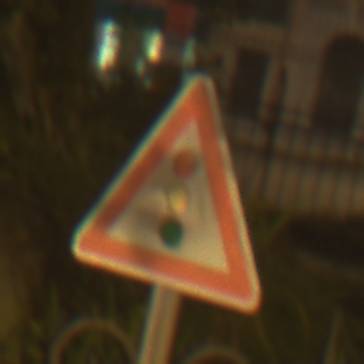
Verkehrszeichen: Lichtzeichenanlage
Umgebung: Outdoor, Urban
Tageszeit: Night
Wetter: Clear
Licht: Artificial
Jahreszeit: NotSpecified
Kontrast: HighContrast